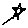
Label: star